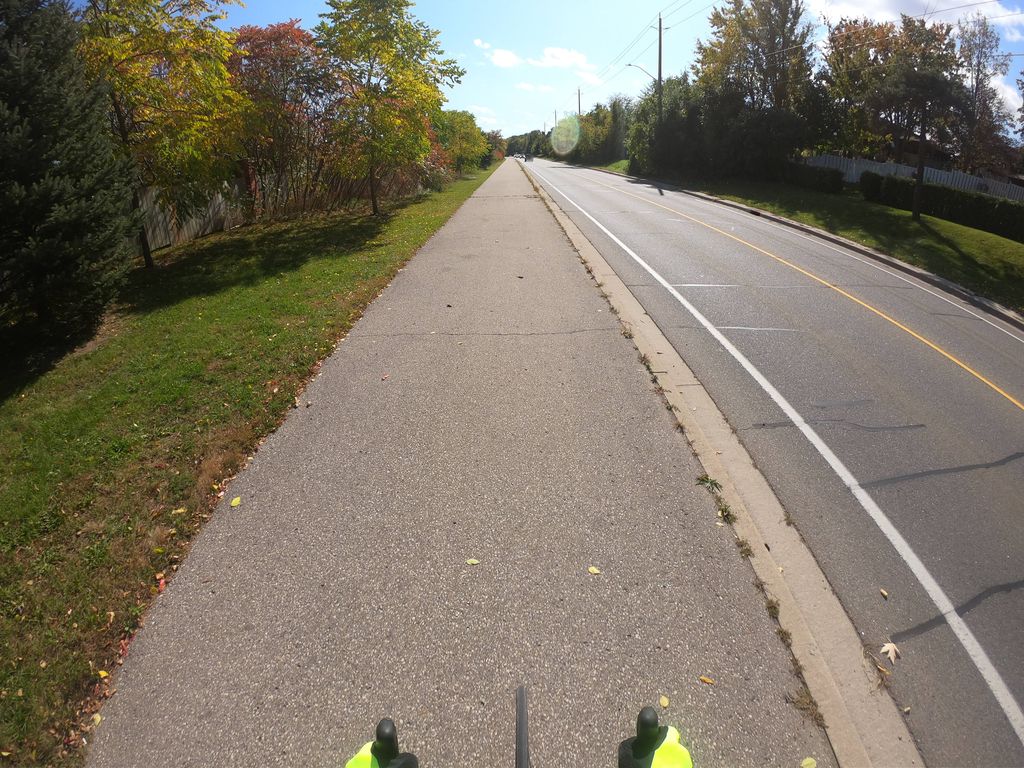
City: kitchener-waterloo